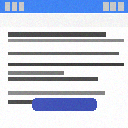
Screen state: on